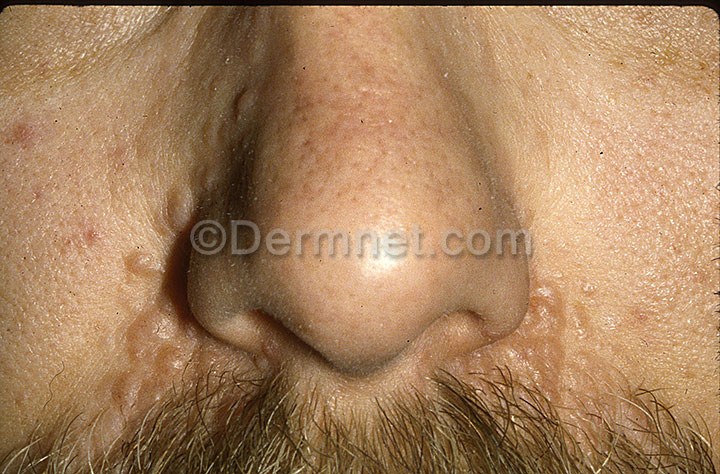
Disease: Systemic Disease